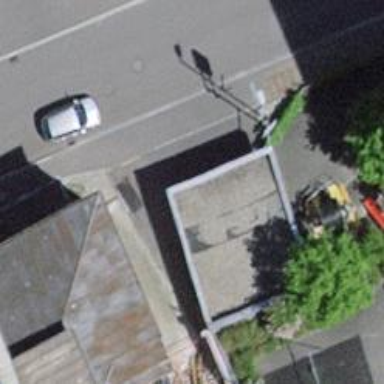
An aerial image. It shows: Entrance to multi-storey parking facility.